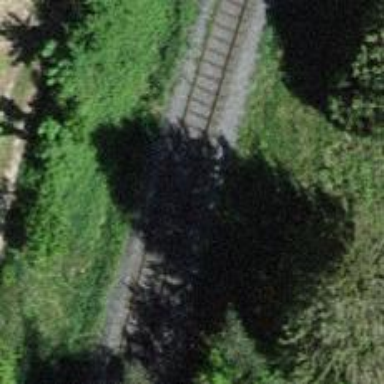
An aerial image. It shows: Single railway spur track.